Question: Problem:
.aspx pages will not render the css associated with on the masterpage
to see image hold down ctrl and use your mouse wheel to zoom in

Setup:
1. IIS 7 windows 2008 r2 server
2. .Net framework 4.0
3. I have used the aspnet_regiis.exe -i
4. Static content is enabled
5. Already had a site running, created a virtual directory within its hierarchy and placed the files within
Page Directive of screenshot page:
'''
<%@Page Title="" Language="C#" MasterPageFile="~/Site.Master" AutoEventWireup="true" CodeBehind="Solomon Conversion.aspx.cs" Inherits="AcuFinal.Solomon_Conversion" %>
'''
Asp.Net Code of Master Page:
'''
<html xmlns="http://www.w3.org/1999/xhtml" xml:lang="en">
<head runat="server">
<title></title>
<link href="~/Styles/Site.css" rel="stylesheet" type="text/css" />
<asp:ContentPlaceHolder ID="HeadContent" runat="server">
</asp:ContentPlaceHolder>
</head>
<body>
<form runat="server">
<div class="page">
<div class="header">
<div class="title">
<h1>
AcuConvert
</h1>
</div>
<div class="loginDisplay">
<asp:LoginView ID="HeadLoginView" runat="server" EnableViewState="false">
<AnonymousTemplate>
[ <a href="~/Account/Login.aspx" ID="HeadLoginStatus" runat="server">Log In</a> ]
</AnonymousTemplate>
<LoggedInTemplate>
Welcome <span class="bold"><asp:LoginName ID="HeadLoginName" runat="server" /></span>!
[ <asp:LoginStatus ID="HeadLoginStatus" runat="server" LogoutAction="Redirect" LogoutText="Log Out" LogoutPageUrl="~/"/> ]
</LoggedInTemplate>
</asp:LoginView>
</div>
<div class="clear hideSkiplink">
<asp:Menu ID="NavigationMenu" runat="server" CssClass="menu" EnableViewState="false" IncludeStyleBlock="false" Orientation="Horizontal">
<Items>
<asp:MenuItem NavigateUrl="~/Default.aspx" Text="Home"/>
<asp:MenuItem NavigateUrl="~/Conversion Data Validation.aspx"
Text="Conversion Data Validation" Value="Conversion Data Validation"/>
<asp:MenuItem Text="Solomon Conversion" Value="Solomon Conversion"
NavigateUrl="~/Solomon Conversion.aspx">
</asp:MenuItem>
</Items>
</asp:Menu>
</div>
</div>
<div class="main">
<asp:ContentPlaceHolder ID="MainContent" runat="server"/>
</div>
<div class="clear">
</div>
</div>
<div class="footer">
</div>
</form>
</body>
</html>
'''
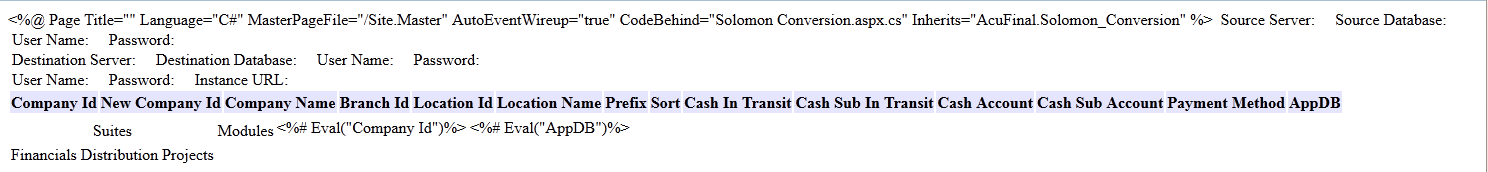
Answer: '''
<link href="~/Styles/Site.css" rel="stylesheet" type="text/css" />
'''
should be
'''
<link href="<%= Page.ResolveUrl("~/Styles/Site.css") %>" rel="stylesheet" type="text/css" />
'''
as should the rest of urls containing virtual path when they are not properties of server controls.